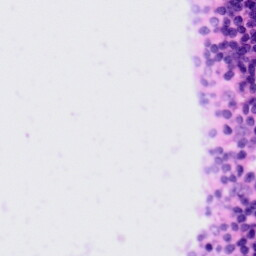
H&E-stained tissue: Tonsil